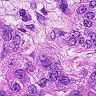
Metastatic tissue present: yes